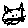
Label: cat